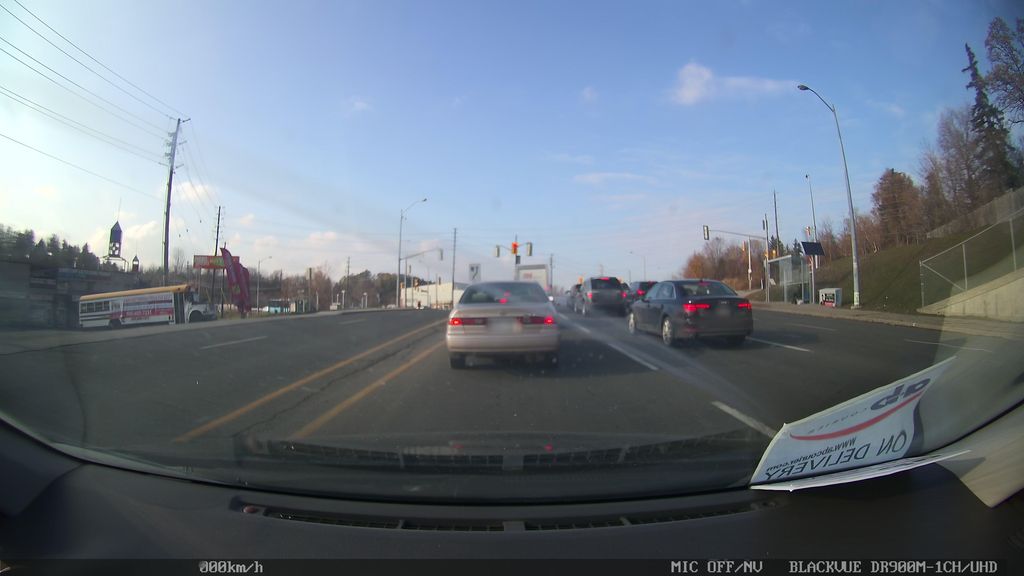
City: toronto